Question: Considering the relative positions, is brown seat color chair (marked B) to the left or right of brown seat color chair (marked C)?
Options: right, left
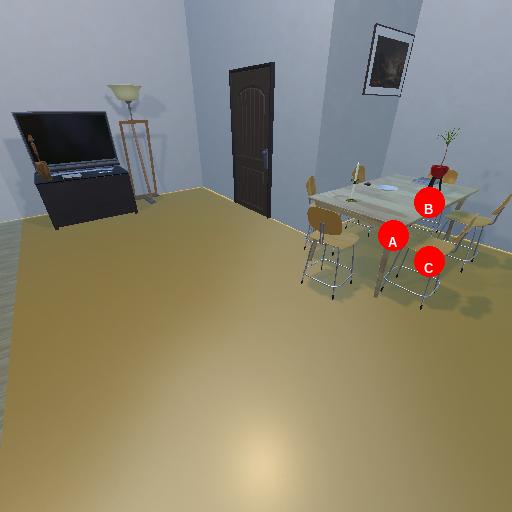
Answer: right